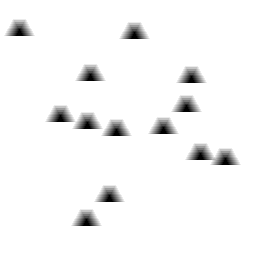
Squares: 0
Triangles: 13
Stars: 0
Total shapes: 13